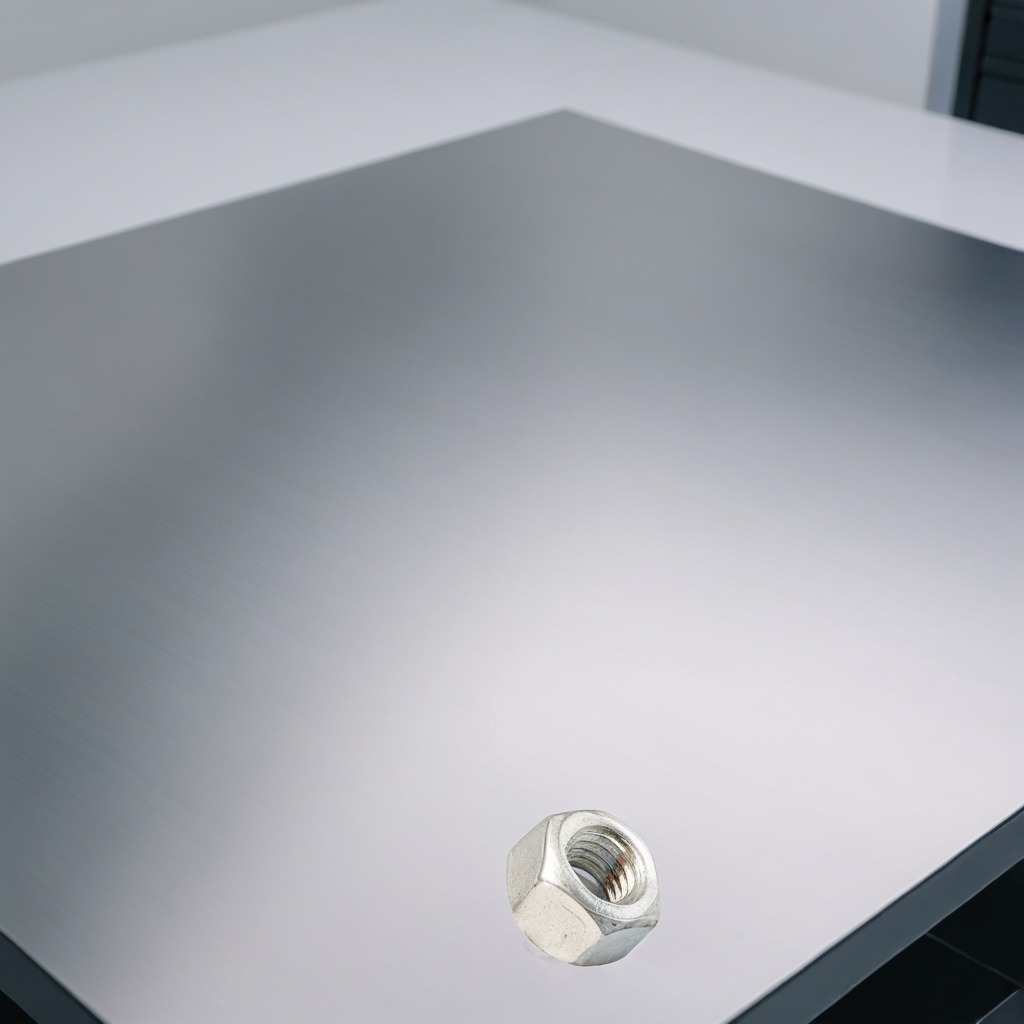
A metal nut is lying on the stainless steel table in a high-end prototyping lab.